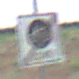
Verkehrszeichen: EndeFahrradzone
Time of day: SunriseSunset
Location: Outdoor (Nature)
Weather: PartlyCloudy
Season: NotSpecified
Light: Natural